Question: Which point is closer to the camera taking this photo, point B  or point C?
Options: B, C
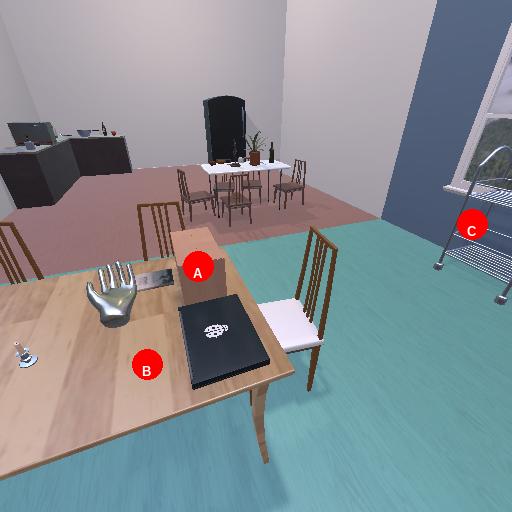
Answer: B